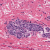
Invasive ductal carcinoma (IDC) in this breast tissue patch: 0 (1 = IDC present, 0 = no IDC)